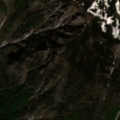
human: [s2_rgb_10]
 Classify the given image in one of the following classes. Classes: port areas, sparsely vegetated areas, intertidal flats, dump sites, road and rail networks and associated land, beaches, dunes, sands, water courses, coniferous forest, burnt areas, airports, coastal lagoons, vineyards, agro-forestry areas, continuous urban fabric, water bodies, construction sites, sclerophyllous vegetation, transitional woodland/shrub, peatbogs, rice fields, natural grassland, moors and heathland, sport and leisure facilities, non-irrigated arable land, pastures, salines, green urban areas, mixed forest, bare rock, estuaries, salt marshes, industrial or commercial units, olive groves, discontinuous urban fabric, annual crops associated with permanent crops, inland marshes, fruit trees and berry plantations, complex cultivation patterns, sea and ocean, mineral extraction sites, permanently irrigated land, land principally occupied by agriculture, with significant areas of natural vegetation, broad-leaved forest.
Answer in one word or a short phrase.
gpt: broad-leaved forest, mixed forest, sparsely vegetated areas